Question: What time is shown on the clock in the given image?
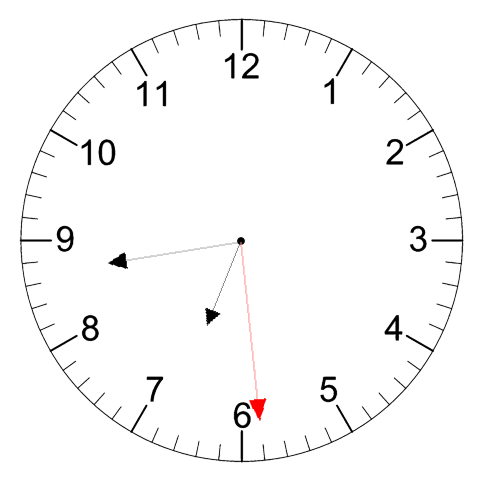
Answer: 06:43:29